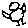
Label: bird